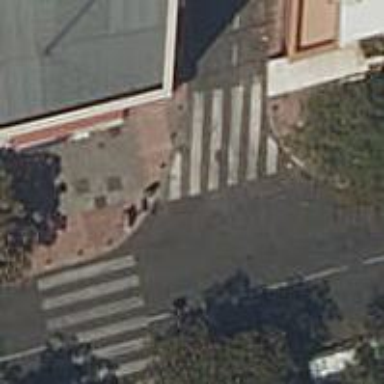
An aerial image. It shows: Zebra crossing on the road.